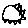
Label: sun